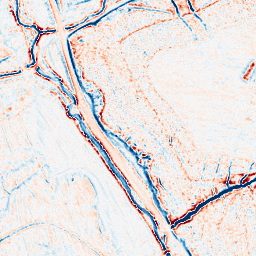
Category: edge_preserving
Decomposition family: bilateral
Decomposition parameters: d: 9
sigma_color: 25
sigma_space: 50
Upsampling method: quadratic
Upsampling parameters: scale: 2
Upsampling scale: 2